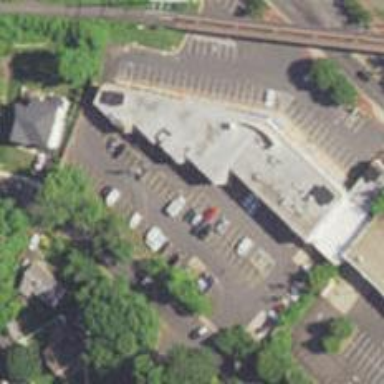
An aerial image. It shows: Parking area.